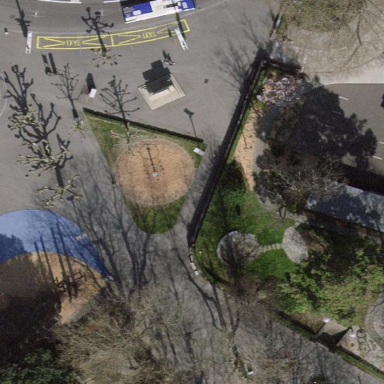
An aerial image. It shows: Playground area for leisure activities on the land.